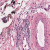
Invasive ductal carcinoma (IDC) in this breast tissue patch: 0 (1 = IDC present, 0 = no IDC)